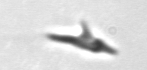
Label: Chrysochromulina_lanceolata